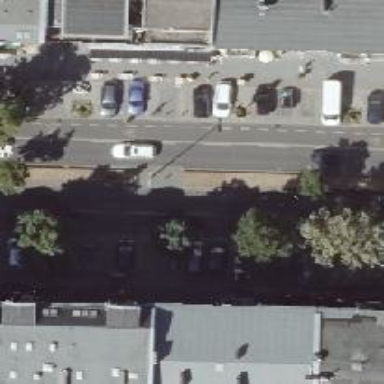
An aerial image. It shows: Asphalt footway with unmarked crossing.